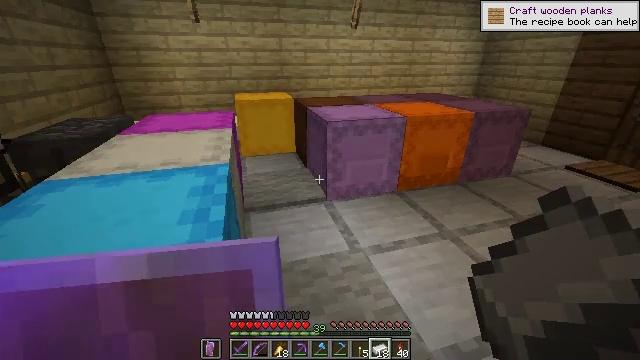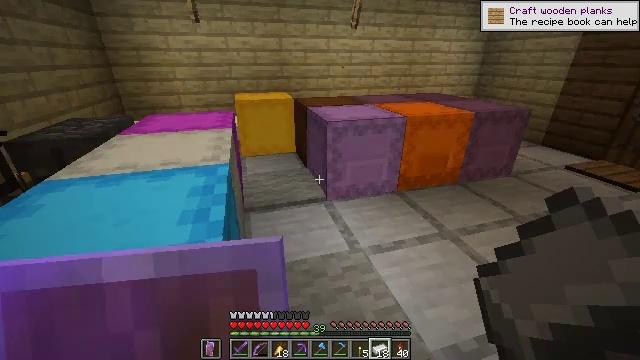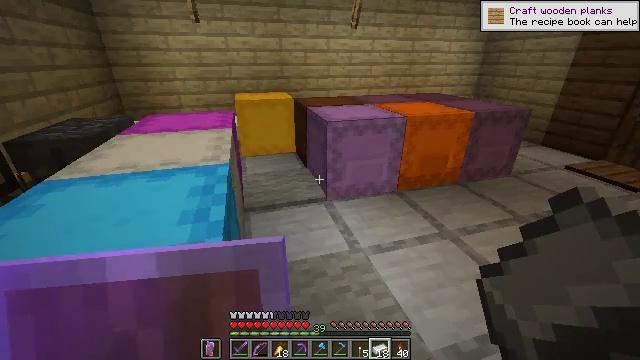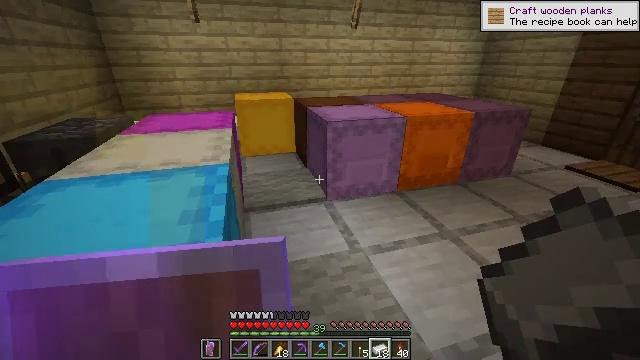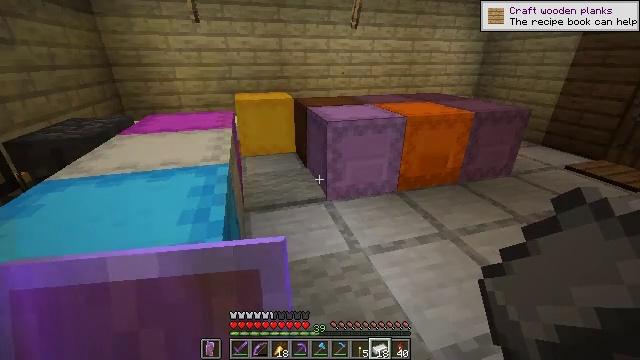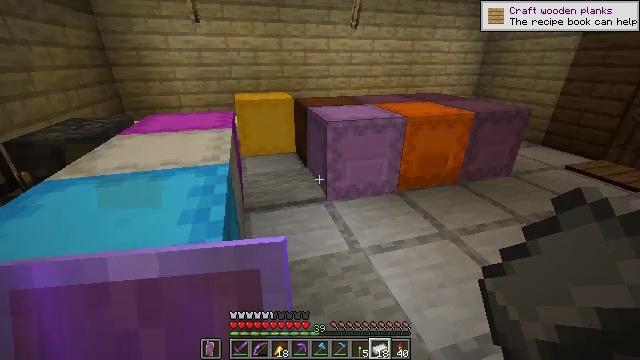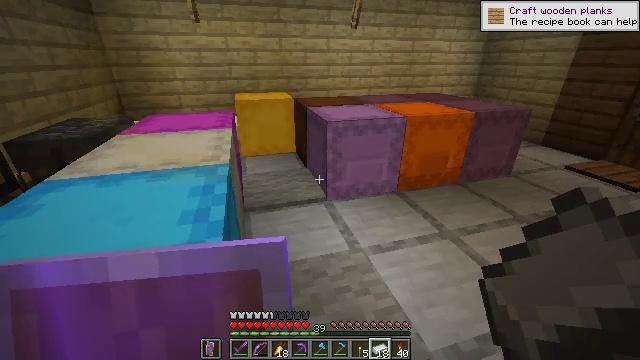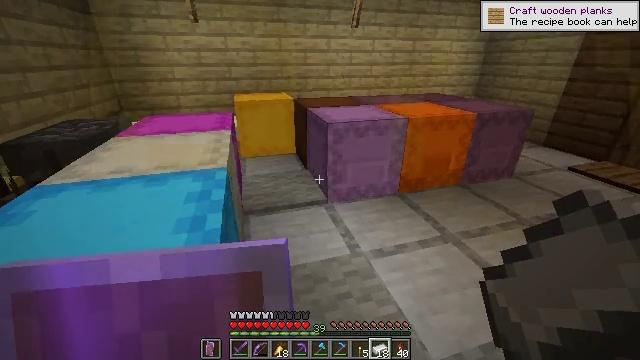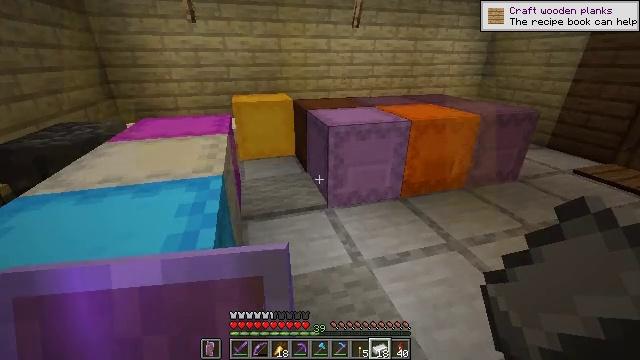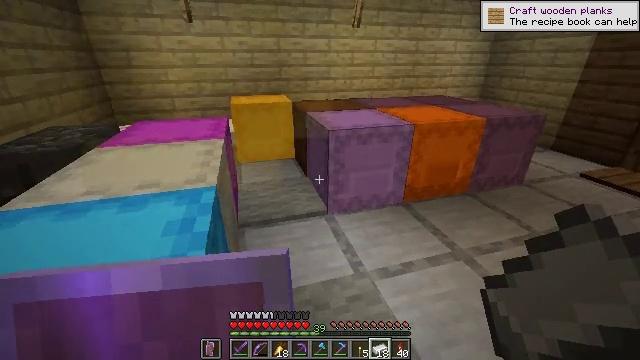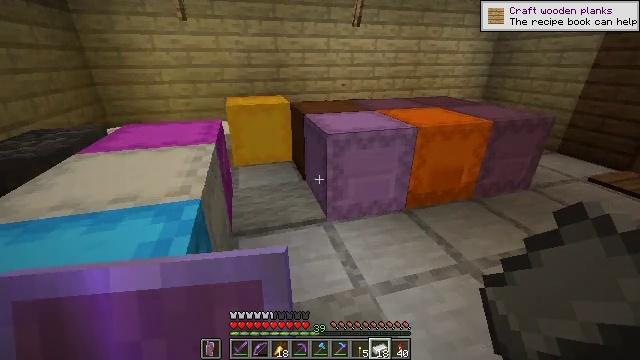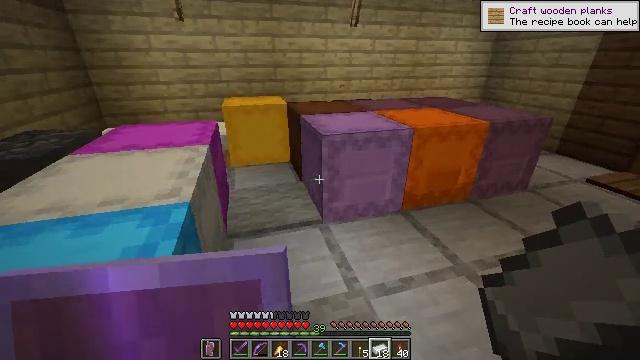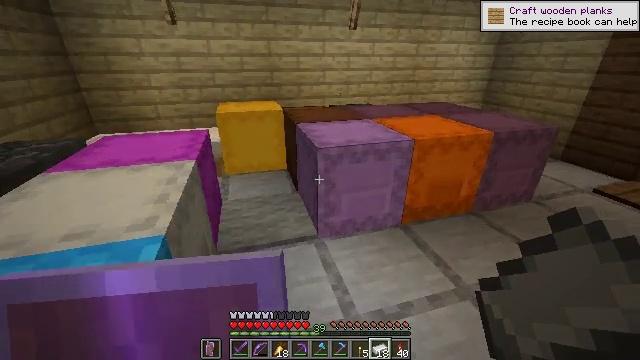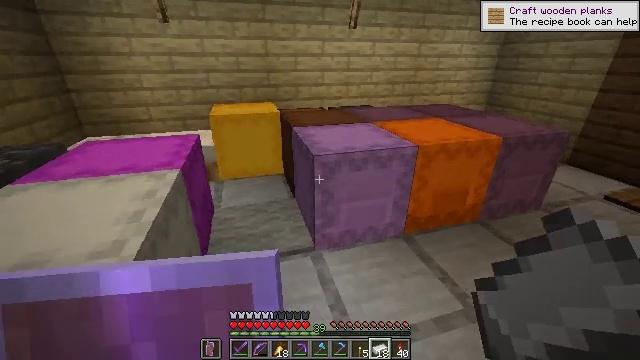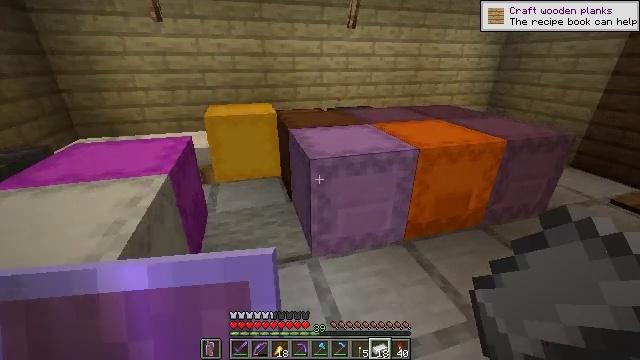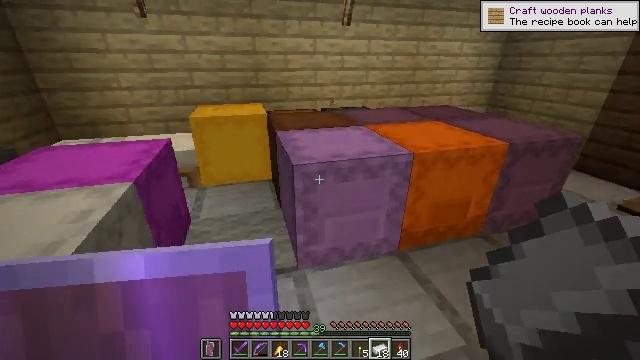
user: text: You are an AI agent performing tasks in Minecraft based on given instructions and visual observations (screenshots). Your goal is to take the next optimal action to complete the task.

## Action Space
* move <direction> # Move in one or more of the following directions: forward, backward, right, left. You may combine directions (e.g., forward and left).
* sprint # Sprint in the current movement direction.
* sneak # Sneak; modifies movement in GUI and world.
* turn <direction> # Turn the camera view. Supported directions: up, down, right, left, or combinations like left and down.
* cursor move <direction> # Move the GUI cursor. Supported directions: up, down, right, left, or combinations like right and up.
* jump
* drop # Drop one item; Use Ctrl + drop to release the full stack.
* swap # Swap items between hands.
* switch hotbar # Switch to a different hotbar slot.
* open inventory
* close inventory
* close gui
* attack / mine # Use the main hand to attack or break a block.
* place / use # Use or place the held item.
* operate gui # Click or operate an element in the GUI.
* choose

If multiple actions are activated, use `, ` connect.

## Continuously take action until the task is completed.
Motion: motion action
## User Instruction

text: Use a crafting table to craft warped planks from warped stem.
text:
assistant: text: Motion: no_op
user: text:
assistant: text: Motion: no_op
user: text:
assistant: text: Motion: no_op
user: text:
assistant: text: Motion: no_op
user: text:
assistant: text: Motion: no_op
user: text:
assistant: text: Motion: no_op
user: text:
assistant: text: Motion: move forward
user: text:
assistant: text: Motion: move forward
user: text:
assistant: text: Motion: move forward
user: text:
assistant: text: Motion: move forward
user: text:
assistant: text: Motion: move forward
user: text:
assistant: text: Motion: move forward
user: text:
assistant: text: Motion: move forward
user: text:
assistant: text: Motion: move forward and move right
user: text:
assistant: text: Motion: move forward and move right
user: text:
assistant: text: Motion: move forward and move right
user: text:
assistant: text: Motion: move forward and move right, turn right and down
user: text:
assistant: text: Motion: move forward, turn right and down
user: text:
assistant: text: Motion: move forward, turn right and down
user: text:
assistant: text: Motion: move forward
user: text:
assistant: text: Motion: move forward
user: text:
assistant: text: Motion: move forward, turn left
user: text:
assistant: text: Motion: move forward, turn left
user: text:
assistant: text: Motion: move forward, turn left
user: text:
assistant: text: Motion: turn left
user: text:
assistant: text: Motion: turn left
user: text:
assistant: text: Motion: turn left
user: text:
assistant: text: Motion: turn left and up
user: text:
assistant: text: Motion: turn left and up
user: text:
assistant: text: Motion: no_op